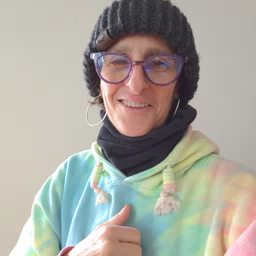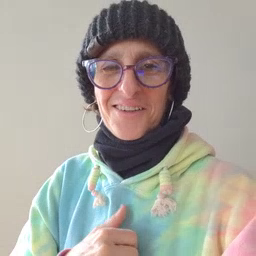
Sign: cowboy